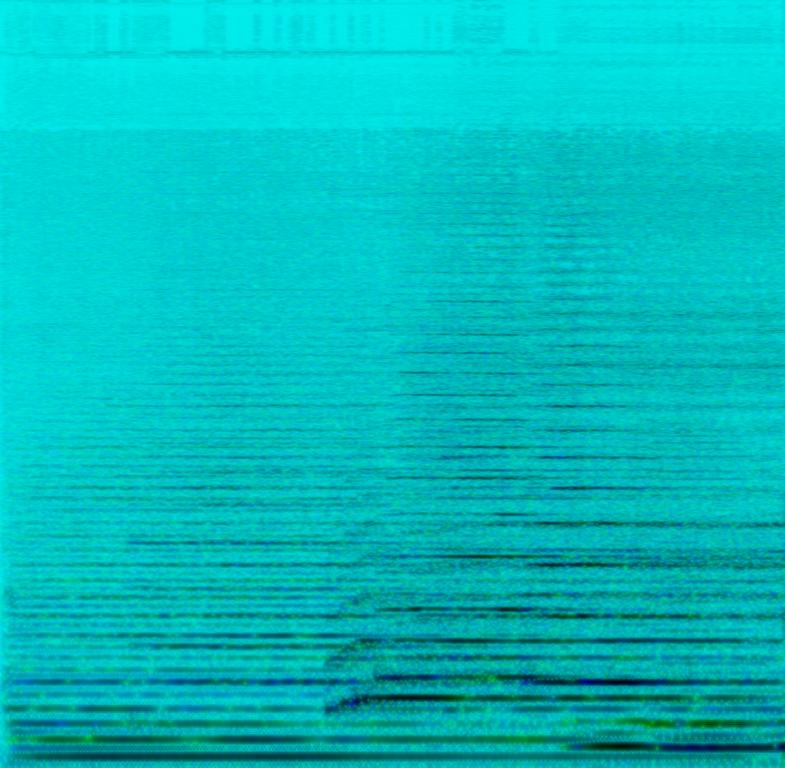
The track is instrumental. The tempo changes building suspense, violins trilling, string section harmony, brass section plays percussively and piano plays suspenseful notes. This is a movie soundtrack. The audio quality is average.